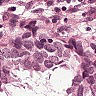
Metastatic tissue present: yes